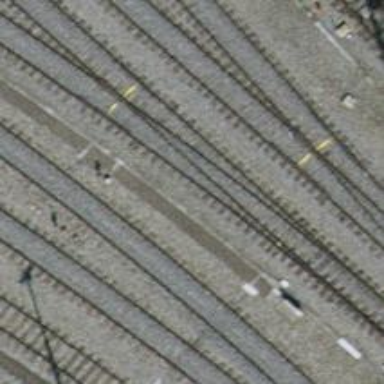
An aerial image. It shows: Railway switch.